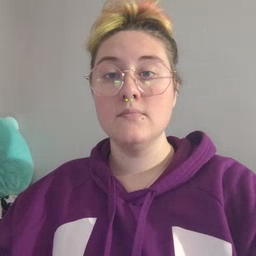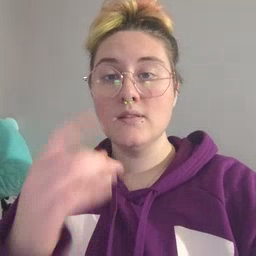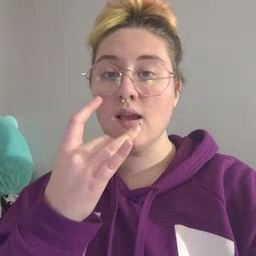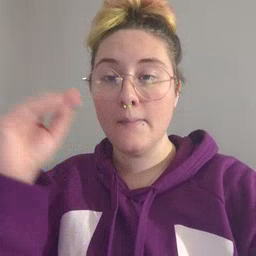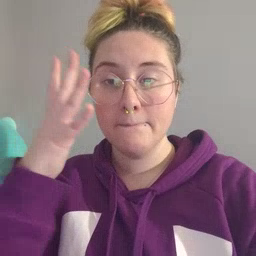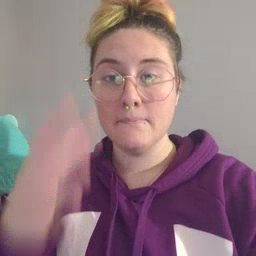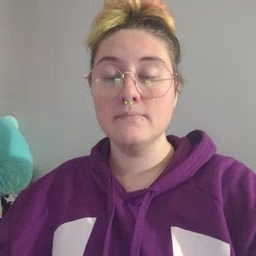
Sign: lamp